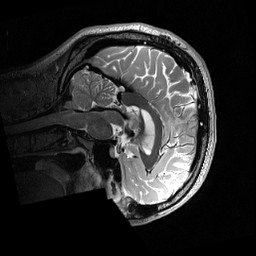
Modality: T2w
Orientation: sagittal
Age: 29
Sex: male
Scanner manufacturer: siemens
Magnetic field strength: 3 T
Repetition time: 3.2 s
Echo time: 0.566 s